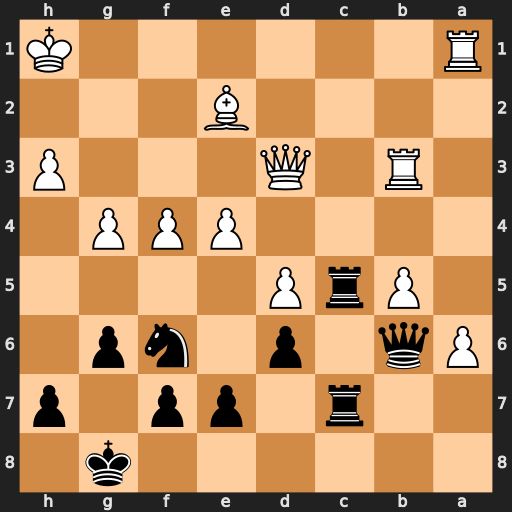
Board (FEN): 6k1/2r1pp1p/Pq1p1np1/1PrP4/4PPP1/1R1Q3P/4B3/R6K
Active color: b
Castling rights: -
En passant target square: -
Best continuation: Rc1+ Rxc1 Rxc1+